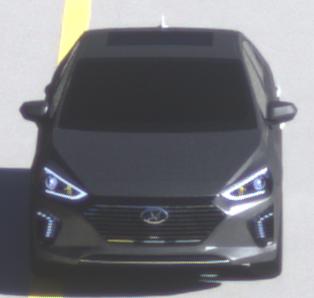
Make: Hyundai
Model: IONIQ Hybrid
Detailed model: IONIQ (AE) Hybrid
Model produced from: 2016/10
Model produced until: 2018/08
Doors: 5
Color: gray
Road condition: dry road
Daytime: morning or afternoon
Contrast: high contrast